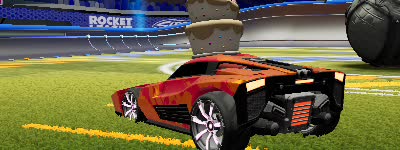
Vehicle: breakout